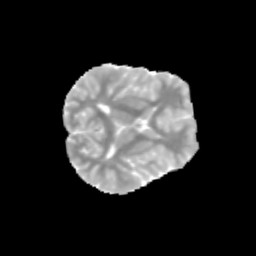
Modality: MD
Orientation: axial
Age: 11
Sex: male
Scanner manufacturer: siemens
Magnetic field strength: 3 T
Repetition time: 3.8 s
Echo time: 0.07 s